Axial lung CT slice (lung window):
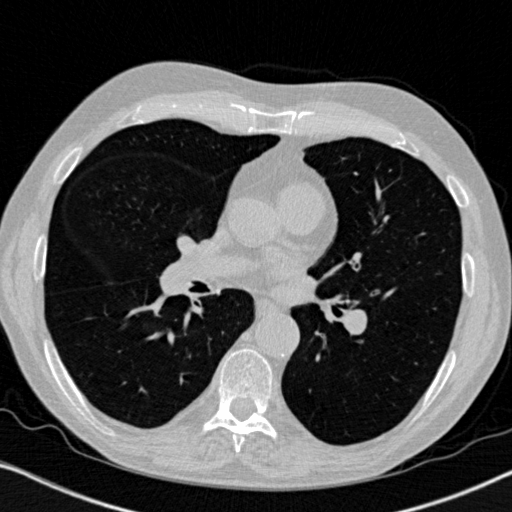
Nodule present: no